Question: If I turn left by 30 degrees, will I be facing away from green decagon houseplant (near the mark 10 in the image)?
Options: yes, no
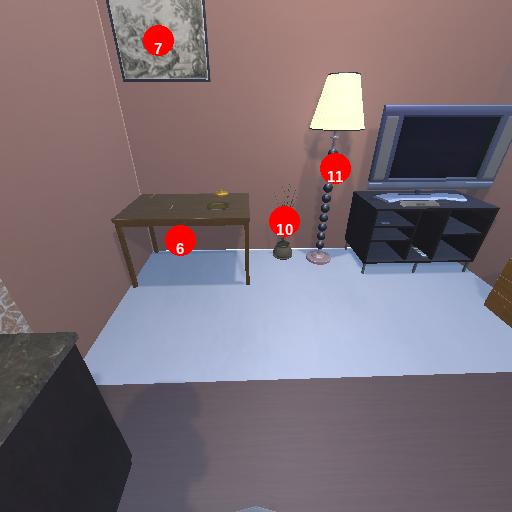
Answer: yes